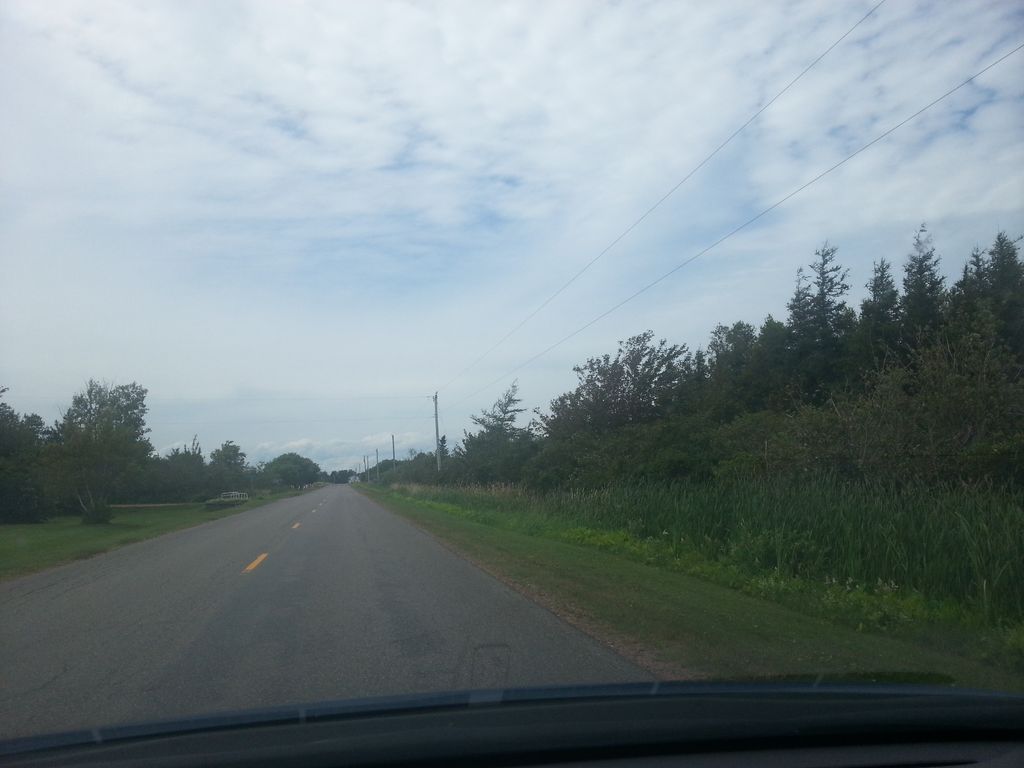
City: charlottetown